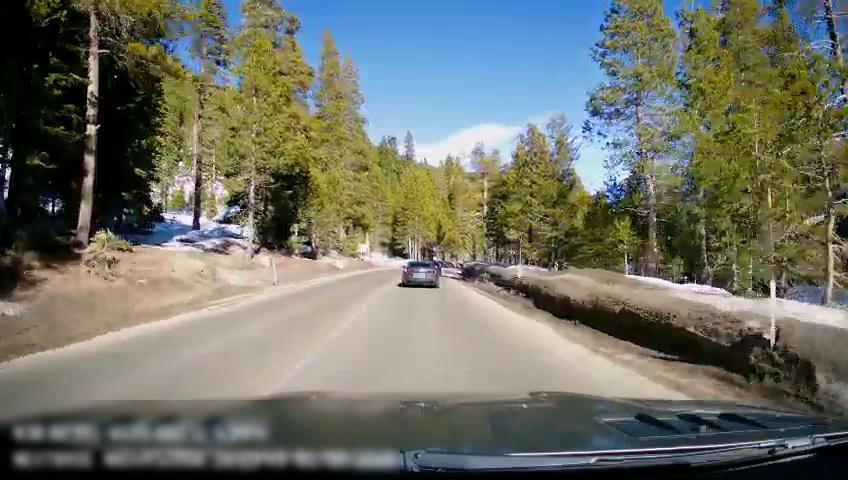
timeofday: Day
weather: Sunny
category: Drivable Space
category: Vehicles | Car
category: Lanes | Opposite Lane